Interaction volume radius: 5 \u00c5
Interaction volume height: 40 \u00c5
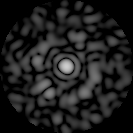
Disorder parameter: 0.823